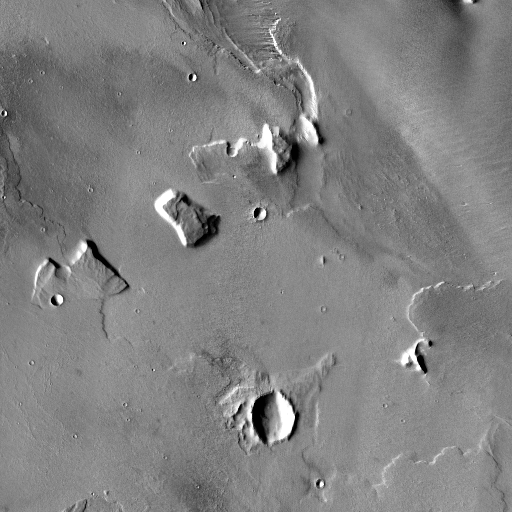
Crater classes present: Background, Other